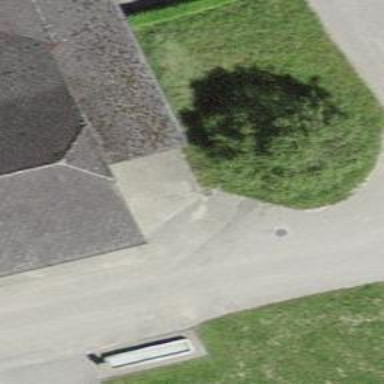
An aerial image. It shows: Post box is visible.